Question: What are the main ingredients?
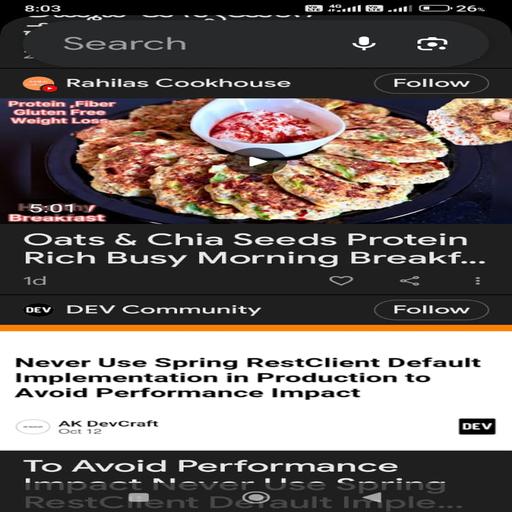
Answer: Oats and Chia seeds